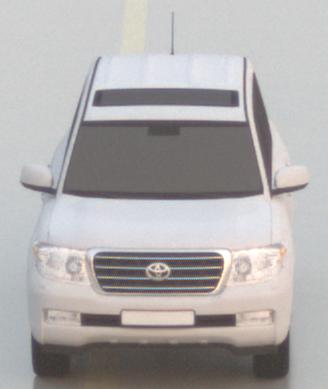
Make: Toyota
Model: Land Cruiser V8 4.7
Detailed model: Land Cruiser V8 (J20)
Model produced from: 2008/03
Model produced until: 2009/11
Doors: 5
Color: white
Road condition: wet road
Daytime: dawn
Contrast: low contrast